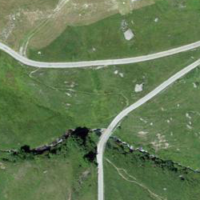
EUNIS habitat code: 26
Species observed at this site:
Thymus pulegioides
Lysandra coridon
Colias croceus